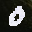
Label: 0